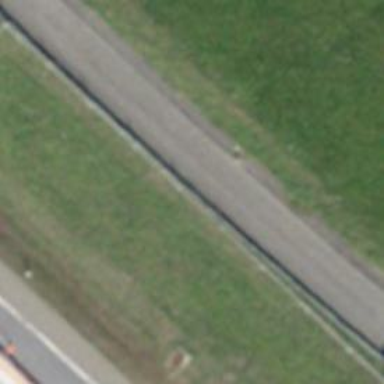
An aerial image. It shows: Swing gate barrier.